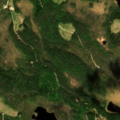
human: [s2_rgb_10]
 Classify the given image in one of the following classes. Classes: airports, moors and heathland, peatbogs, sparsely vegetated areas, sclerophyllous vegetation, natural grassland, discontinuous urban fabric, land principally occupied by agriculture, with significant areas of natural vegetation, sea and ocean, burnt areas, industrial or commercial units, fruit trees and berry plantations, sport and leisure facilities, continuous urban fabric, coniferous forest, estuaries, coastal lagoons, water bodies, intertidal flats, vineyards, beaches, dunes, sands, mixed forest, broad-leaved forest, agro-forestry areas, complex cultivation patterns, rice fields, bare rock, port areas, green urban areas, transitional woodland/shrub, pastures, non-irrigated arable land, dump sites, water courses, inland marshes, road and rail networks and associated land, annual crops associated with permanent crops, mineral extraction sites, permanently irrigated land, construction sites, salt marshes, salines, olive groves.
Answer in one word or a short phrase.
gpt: coniferous forest, mixed forest, transitional woodland/shrub